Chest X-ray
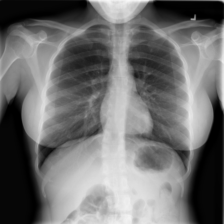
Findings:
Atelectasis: negative
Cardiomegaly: negative
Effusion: negative
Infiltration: negative
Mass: negative
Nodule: negative
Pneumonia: negative
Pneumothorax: negative
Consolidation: negative
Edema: negative
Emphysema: negative
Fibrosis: negative
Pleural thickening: negative
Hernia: negative